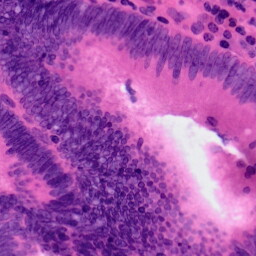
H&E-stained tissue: Colon